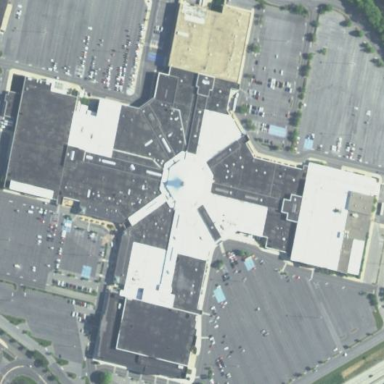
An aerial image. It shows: Mall building.